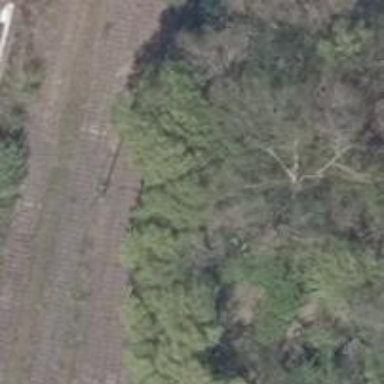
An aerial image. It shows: Preserved rail yard. The area contains preserved railway tracks.